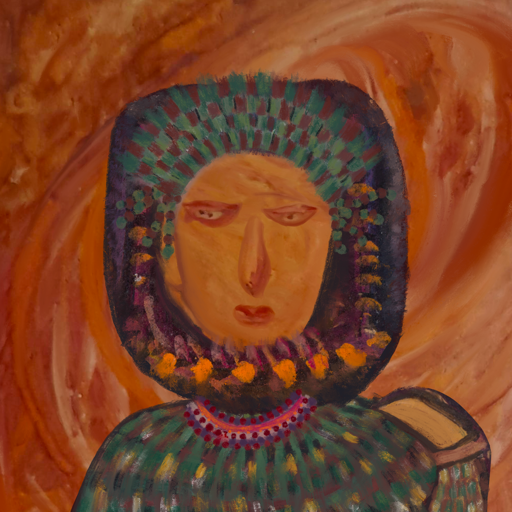
Background: Pious_Lady, Head And Neck Front: Pious_Lady, Face Front: Pious_Lady, Bust: After_Raid, Hair Front: Doll, Head Accessory: After_Raid_Crown, Second Necklace: Blank, Necklace: Roy_Bahadur, Baby: Blank